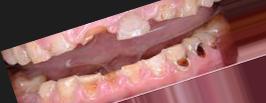
Condition: Caries